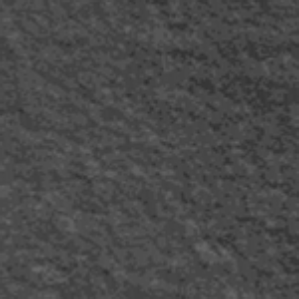
Label: frost